Question: I have an application that is mostly operated through NotifyIcon's ContextMenuStrip
There are multiple levels of ToolStripMenuItems and the user can go through them.
The problem is, that when the user has two screen, the MenuItems jump to second screen when no space is available. like so:

How can I force them to stay on the same screen? I've tried to search through the web but couldn't find an appropriate answer.
Here is a sample piece of code i'm using to test this senario:
'''
public partial class Form1 : Form
{
public Form1()
{
InitializeComponent();
var resources = new ComponentResourceManager(typeof(Form1));
var notifyIcon1 = new NotifyIcon(components);
var contextMenuStrip1 = new ContextMenuStrip(components);
var level1ToolStripMenuItem = new ToolStripMenuItem("level 1 drop down");
var level2ToolStripMenuItem = new ToolStripMenuItem("level 2 drop down");
var level3ToolStripMenuItem = new ToolStripMenuItem("level 3 drop down");
notifyIcon1.ContextMenuStrip = contextMenuStrip1;
notifyIcon1.Icon = ((Icon)(resources.GetObject("notifyIcon1.Icon")));
notifyIcon1.Visible = true;
level2ToolStripMenuItem.DropDownItems.Add(level3ToolStripMenuItem);
level1ToolStripMenuItem.DropDownItems.Add(level2ToolStripMenuItem);
contextMenuStrip1.Items.Add(level1ToolStripMenuItem);
}
}
'''
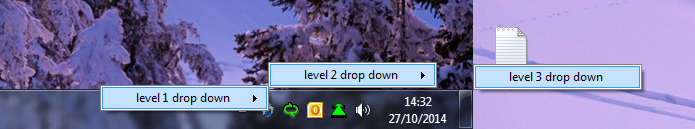
Answer: It is not easy, but you can write code in the 'DropDownOpening' event to look at where the menu is at (its bounds), the current screen, and then set the 'DropDownDirection' of the 'ToolStripMenuItem':
'''
private void submenu_DropDownOpening(object sender, EventArgs e)
{
ToolStripMenuItem menuItem = sender as ToolStripMenuItem;
if (menuItem.HasDropDownItems == false)
{
return; // not a drop down item
}
// Current bounds of the current monitor
Rectangle Bounds = menuItem.GetCurrentParent().Bounds;
Screen CurrentScreen = Screen.FromPoint(Bounds.Location);
// Look how big our children are:
int MaxWidth = 0;
foreach (ToolStripMenuItem subitem in menuItem.DropDownItems)
{
MaxWidth = Math.Max(subitem.Width, MaxWidth);
}
MaxWidth += 10; // Add a little wiggle room
int FarRight = Bounds.Right + MaxWidth;
int CurrentMonitorRight = CurrentScreen.Bounds.Right;
if (FarRight > CurrentMonitorRight)
{
menuItem.DropDownDirection = ToolStripDropDownDirection.Left;
}
else
{
menuItem.DropDownDirection = ToolStripDropDownDirection.Right;
}
}
'''
Also, make sure you have the 'DropDownOpening' event hooked up (you would really need to add this to every menu item):
'''
level1ToolStripMenuItem += submenu_DropDownOpening;
'''